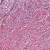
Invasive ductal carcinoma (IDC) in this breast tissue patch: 1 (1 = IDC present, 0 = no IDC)